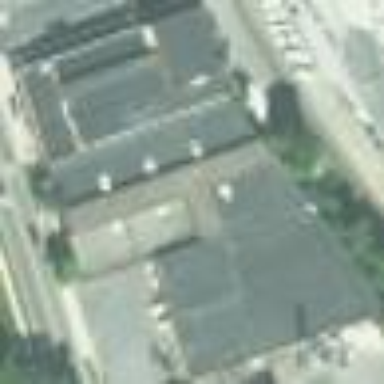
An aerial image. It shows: Commercial building.